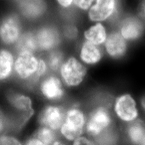
Tissue sample: colon
Magnification: 5.0x
Cell type: T cells
Senescence state: normal